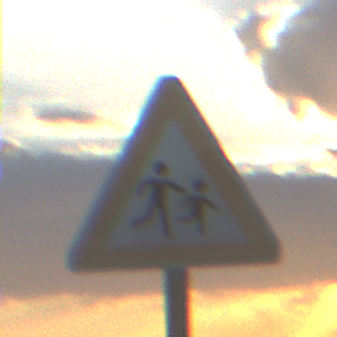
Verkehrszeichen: KinderLinks
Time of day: SunriseSunset
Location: Outdoor (Nature)
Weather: PartlyCloudy
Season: NotSpecified
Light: Natural